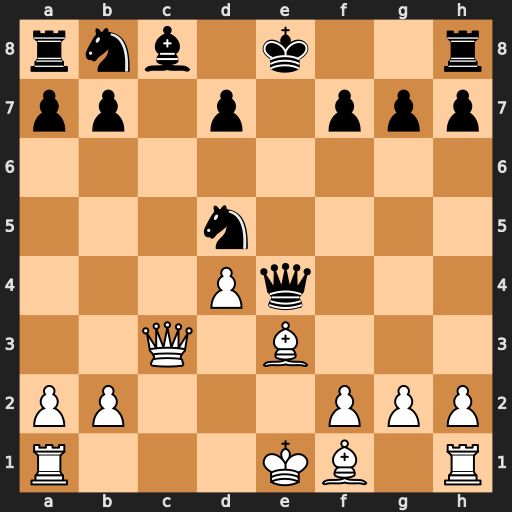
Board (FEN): rnb1k2r/pp1p1ppp/8/3n4/3Pq3/2Q1B3/PP3PPP/R3KB1R
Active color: w
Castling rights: KQkq
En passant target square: -
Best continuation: Qxc8+ Ke7 Qxh8 Nxe3 fxe3 Nc6 Qxg7